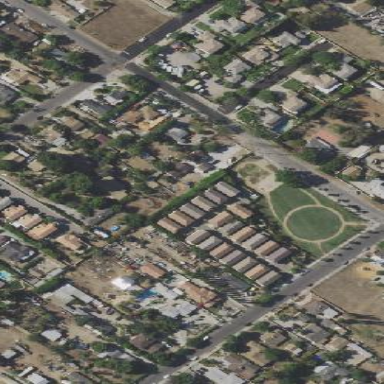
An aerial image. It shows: Single-family residential area.